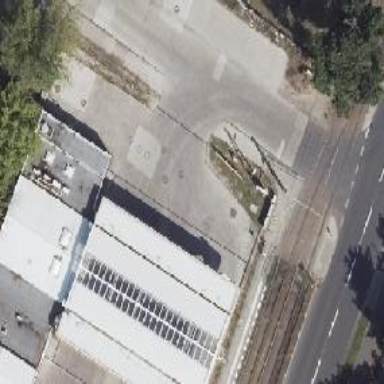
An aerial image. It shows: Concrete service road leading to fuel station.